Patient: sex M, age 66
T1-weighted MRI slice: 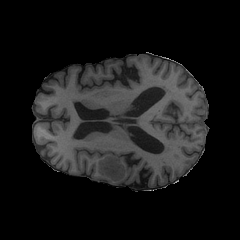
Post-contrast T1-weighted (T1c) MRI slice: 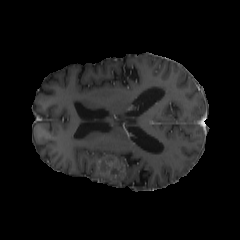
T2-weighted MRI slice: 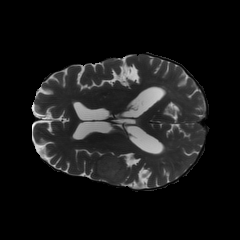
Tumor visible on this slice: yes
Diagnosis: Glioblastoma, IDH-wildtype
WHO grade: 4